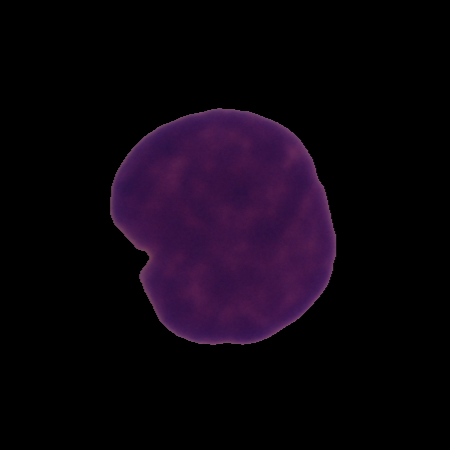
Label: cancer